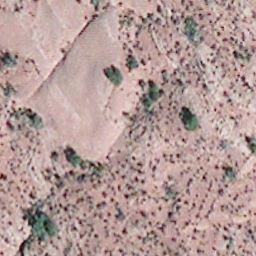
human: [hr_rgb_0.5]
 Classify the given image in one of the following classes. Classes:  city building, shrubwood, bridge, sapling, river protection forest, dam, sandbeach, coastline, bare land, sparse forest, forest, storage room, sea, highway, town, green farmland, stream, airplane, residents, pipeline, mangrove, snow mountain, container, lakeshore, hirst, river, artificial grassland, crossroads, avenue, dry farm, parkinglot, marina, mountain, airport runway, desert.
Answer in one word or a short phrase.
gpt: bare land